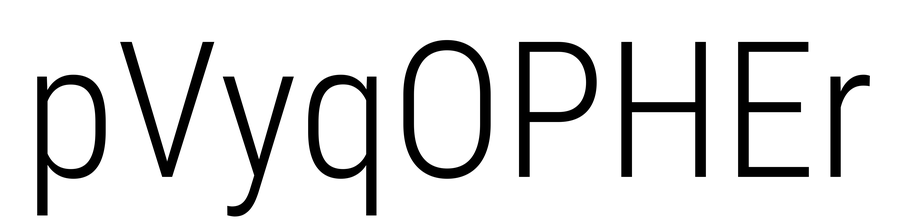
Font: Roboto_Condensed_Light